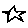
Label: star